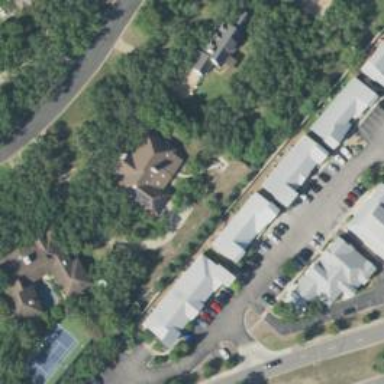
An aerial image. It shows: Clinic.